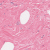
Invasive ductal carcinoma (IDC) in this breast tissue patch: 0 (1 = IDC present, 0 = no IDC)